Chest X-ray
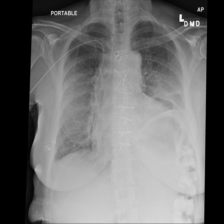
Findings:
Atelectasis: positive
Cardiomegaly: negative
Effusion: negative
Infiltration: negative
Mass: negative
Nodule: negative
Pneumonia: negative
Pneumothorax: negative
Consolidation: negative
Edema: negative
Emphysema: negative
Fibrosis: negative
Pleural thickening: negative
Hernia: negative